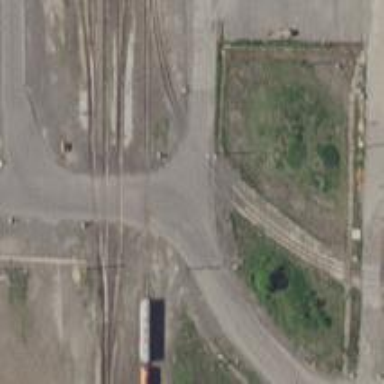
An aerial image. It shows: Level crossing along the railway.